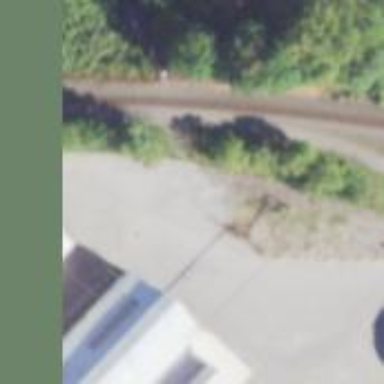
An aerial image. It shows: Railway siding with rails.